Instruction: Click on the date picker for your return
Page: home
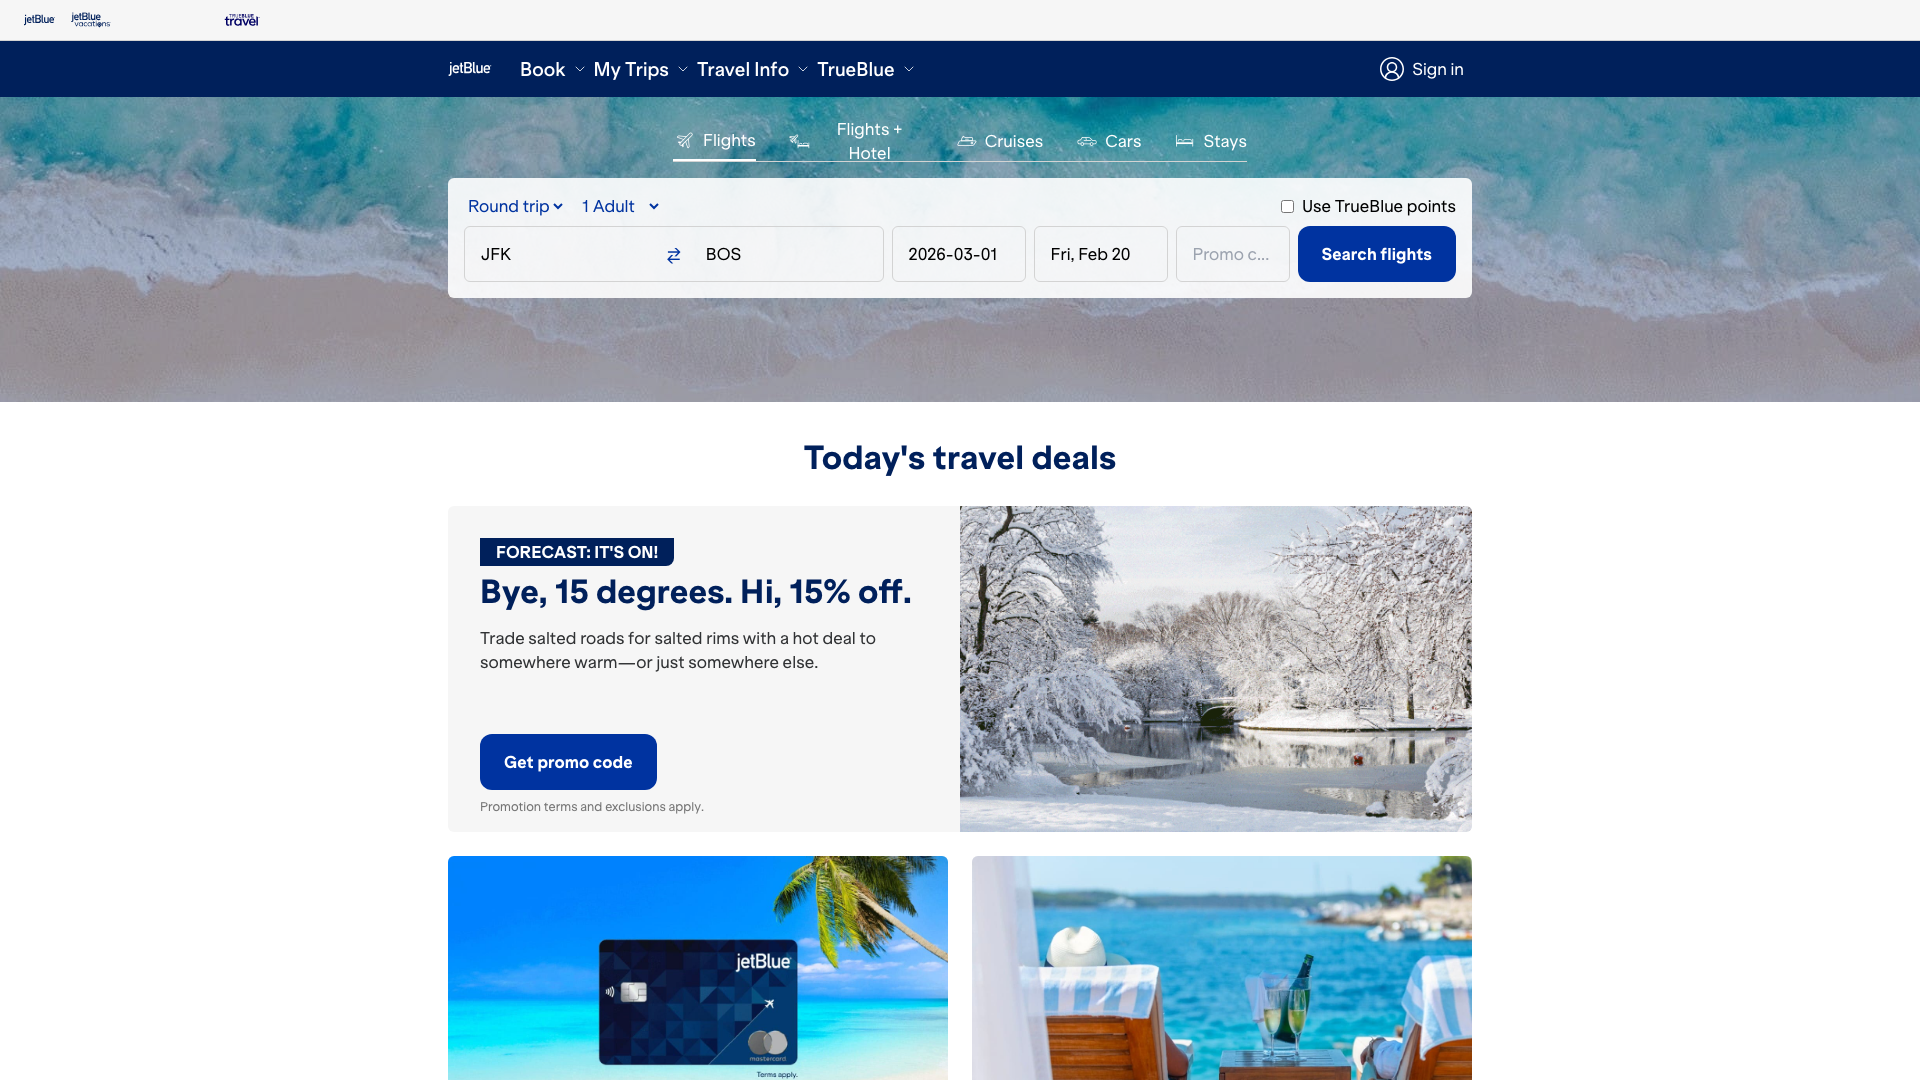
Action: click